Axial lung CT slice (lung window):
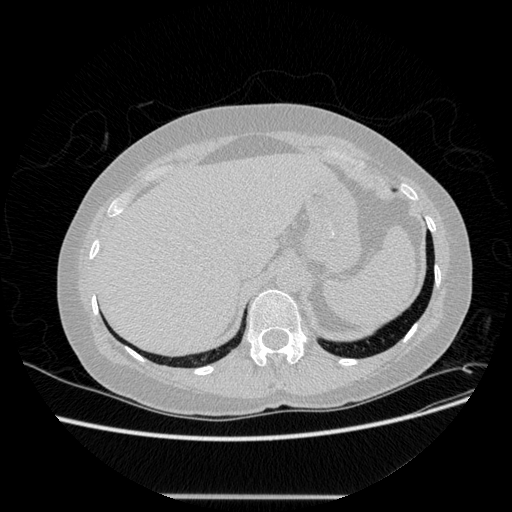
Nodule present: no